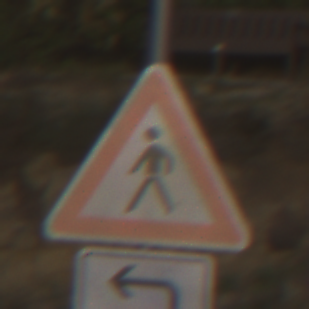
Verkehrszeichen: FussgaengerRechts
Zusatzzeichen unten: RichtungsangabeDurchPfeile2
Umgebung: Outdoor, RoadRail
Tageszeit: Dawn
Wetter: Clear
Licht: Natural
Jahreszeit: NotSpecified
Kontrast: LowContrast